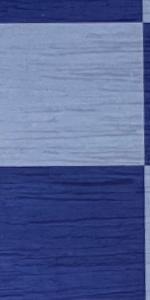
Label: Empty